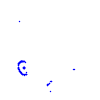
Particle: proton